Question: I'm running into a problem trying to setup a fairly simple call using a factory and controller in angularjs. I've been attempting to follow the style guides of John Papa and Todd Motto in setting this up.
First I'm using 2 modules
'''
(function(){
'use strict';
angular.module('app',[
'app.core',
'app.property'
]);
})();
'''
In 'app.core' I define the factory
'''
(function(){
'use strict';
angular.module('app.core')
.factory('dataservice',dataservice);
dataservice.$inject = ['$http','$q'];
function dataservice($http,$q) {
var service = {
getListing: getListing
};
return service;
function getListing() {
var def = $q.defer;
$http.get("http://acme.com/property/1?format=json")
.success(function(data){
service.getListing = data;
def.resolve(data);
});
return def.promise;
}
}
})();
'''
and in 'app.property' I defined the controller
'''
(function(){
'use strict';
angular.module('app.property')
.controller('PropertyCtrl',PropertyCtrl);
PropertyCtrl.$inject = ['dataservice'];
function PropertyCtrl(dataservice) {
var vm = this;
vm.listings = [];
activate();
function activate() {
return getListing().then(function(){});
}
function getListing(){
return dataservice.getListing().then(function(data){
vm.listings = data;
console.log("data is");
console.log(data);
return vm.listings;
});
}
}
})();
'''
the error I get in the console output is
Error: dataservice.getListing(...) is undefined except when I inspect dataservice in chrome I can see
Further on I receive
'''
TypeError: Cannot read property 'then' of undefined
TypeError: def.resolve is not a function
'''
Despite these errors the remote call returns json fine.
Hoping someone with angular chops has an idea on where I went wrong.
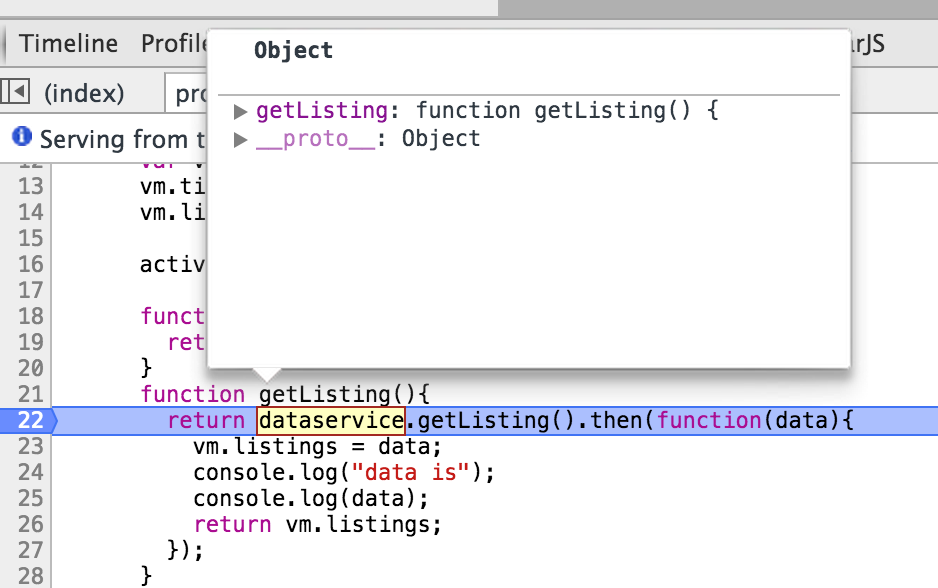
Answer: You're very close. It should be '$q.defer()' but you've '$q.defer'
'''
function getListing() {
var def = $q.defer();
$http.get("http://acme.com/property/1?format=json")
.success(function(data){
service.getListing = data;
def.resolve(data);
});
return def.promise;
}
'''